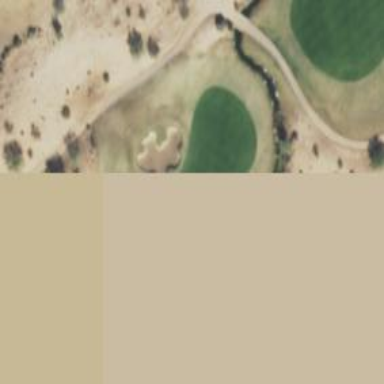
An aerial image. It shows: Rough area on grassy golf course.